Aerial crown-view tile of a tropical tree (Barro Colorado Island, Panama), acquired 20250217:
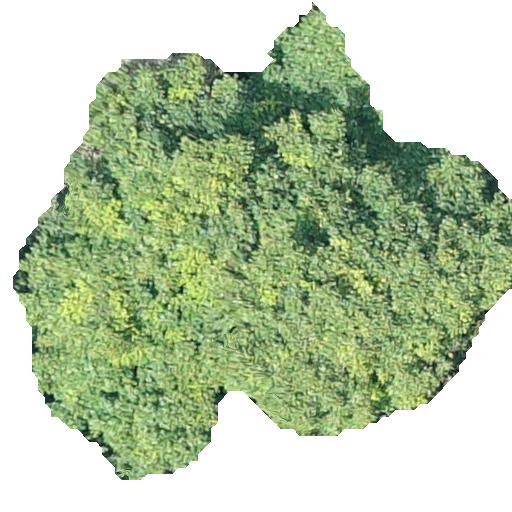
Species: Tachigali panamensis
GBIF accepted scientific name: Tachigali panamensis
Crown area: 225.532 m²